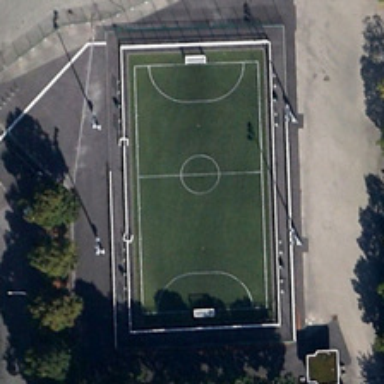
Many trees are planted around the playground .